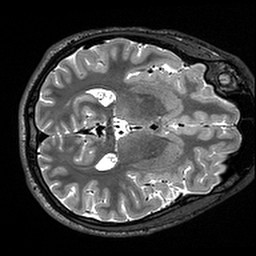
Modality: T2w
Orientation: axial
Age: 20
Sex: male
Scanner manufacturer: siemens
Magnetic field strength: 3 T
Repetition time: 3.2 s
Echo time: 0.567 s